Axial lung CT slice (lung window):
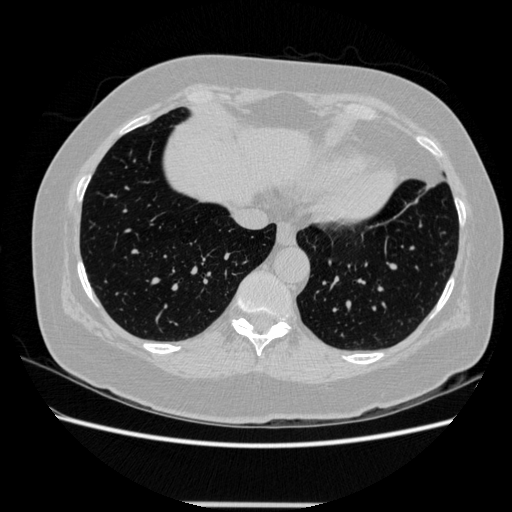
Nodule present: no